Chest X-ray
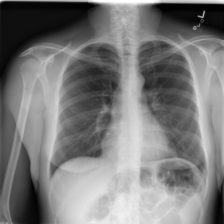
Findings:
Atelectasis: negative
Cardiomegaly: negative
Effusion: negative
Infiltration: negative
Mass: negative
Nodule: negative
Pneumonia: negative
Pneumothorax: negative
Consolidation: negative
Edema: negative
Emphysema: negative
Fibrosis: negative
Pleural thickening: negative
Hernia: negative